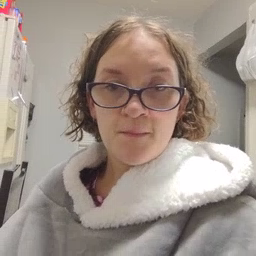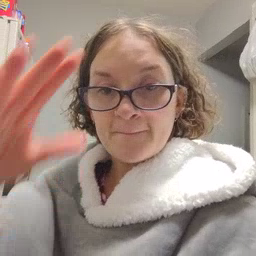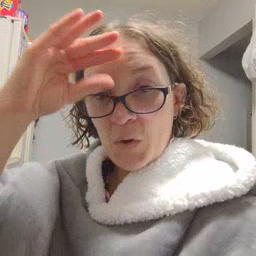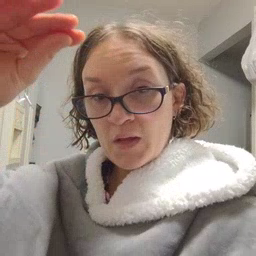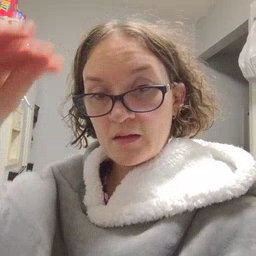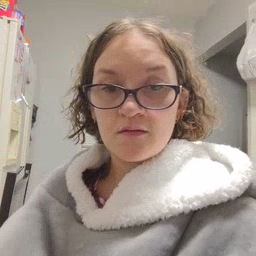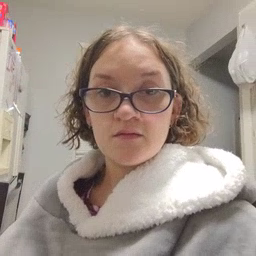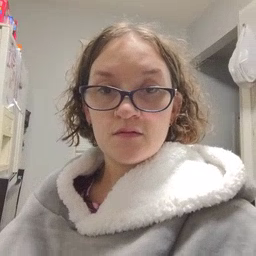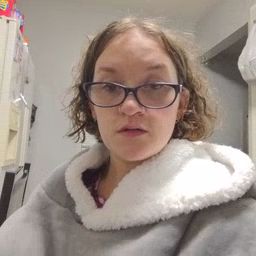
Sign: boy